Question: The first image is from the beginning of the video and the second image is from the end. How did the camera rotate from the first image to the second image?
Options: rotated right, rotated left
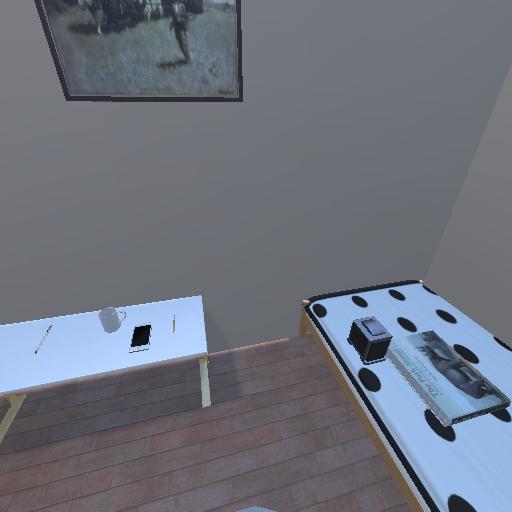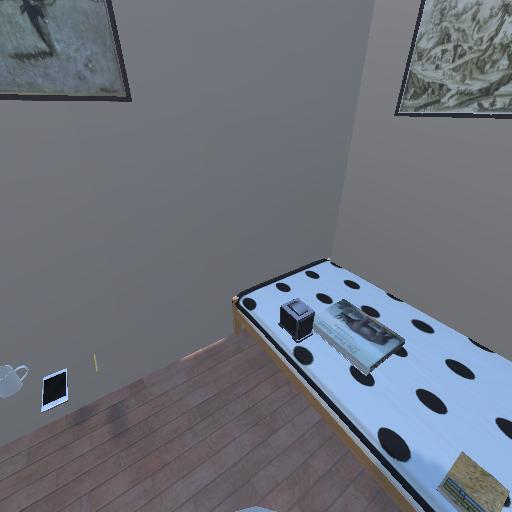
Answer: rotated right